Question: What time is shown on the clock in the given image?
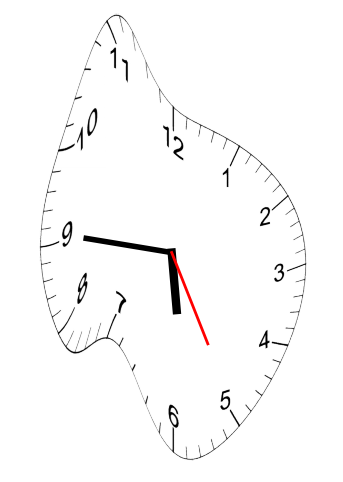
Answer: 05:45:25